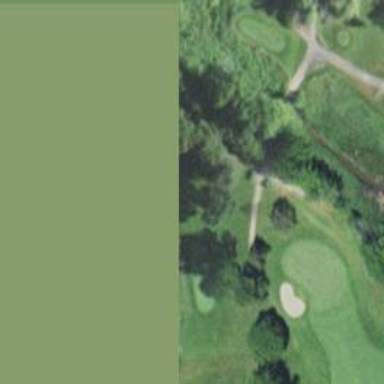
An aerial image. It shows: Path used for both walking and golf.